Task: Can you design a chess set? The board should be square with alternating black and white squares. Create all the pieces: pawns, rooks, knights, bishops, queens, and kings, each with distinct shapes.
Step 2274:
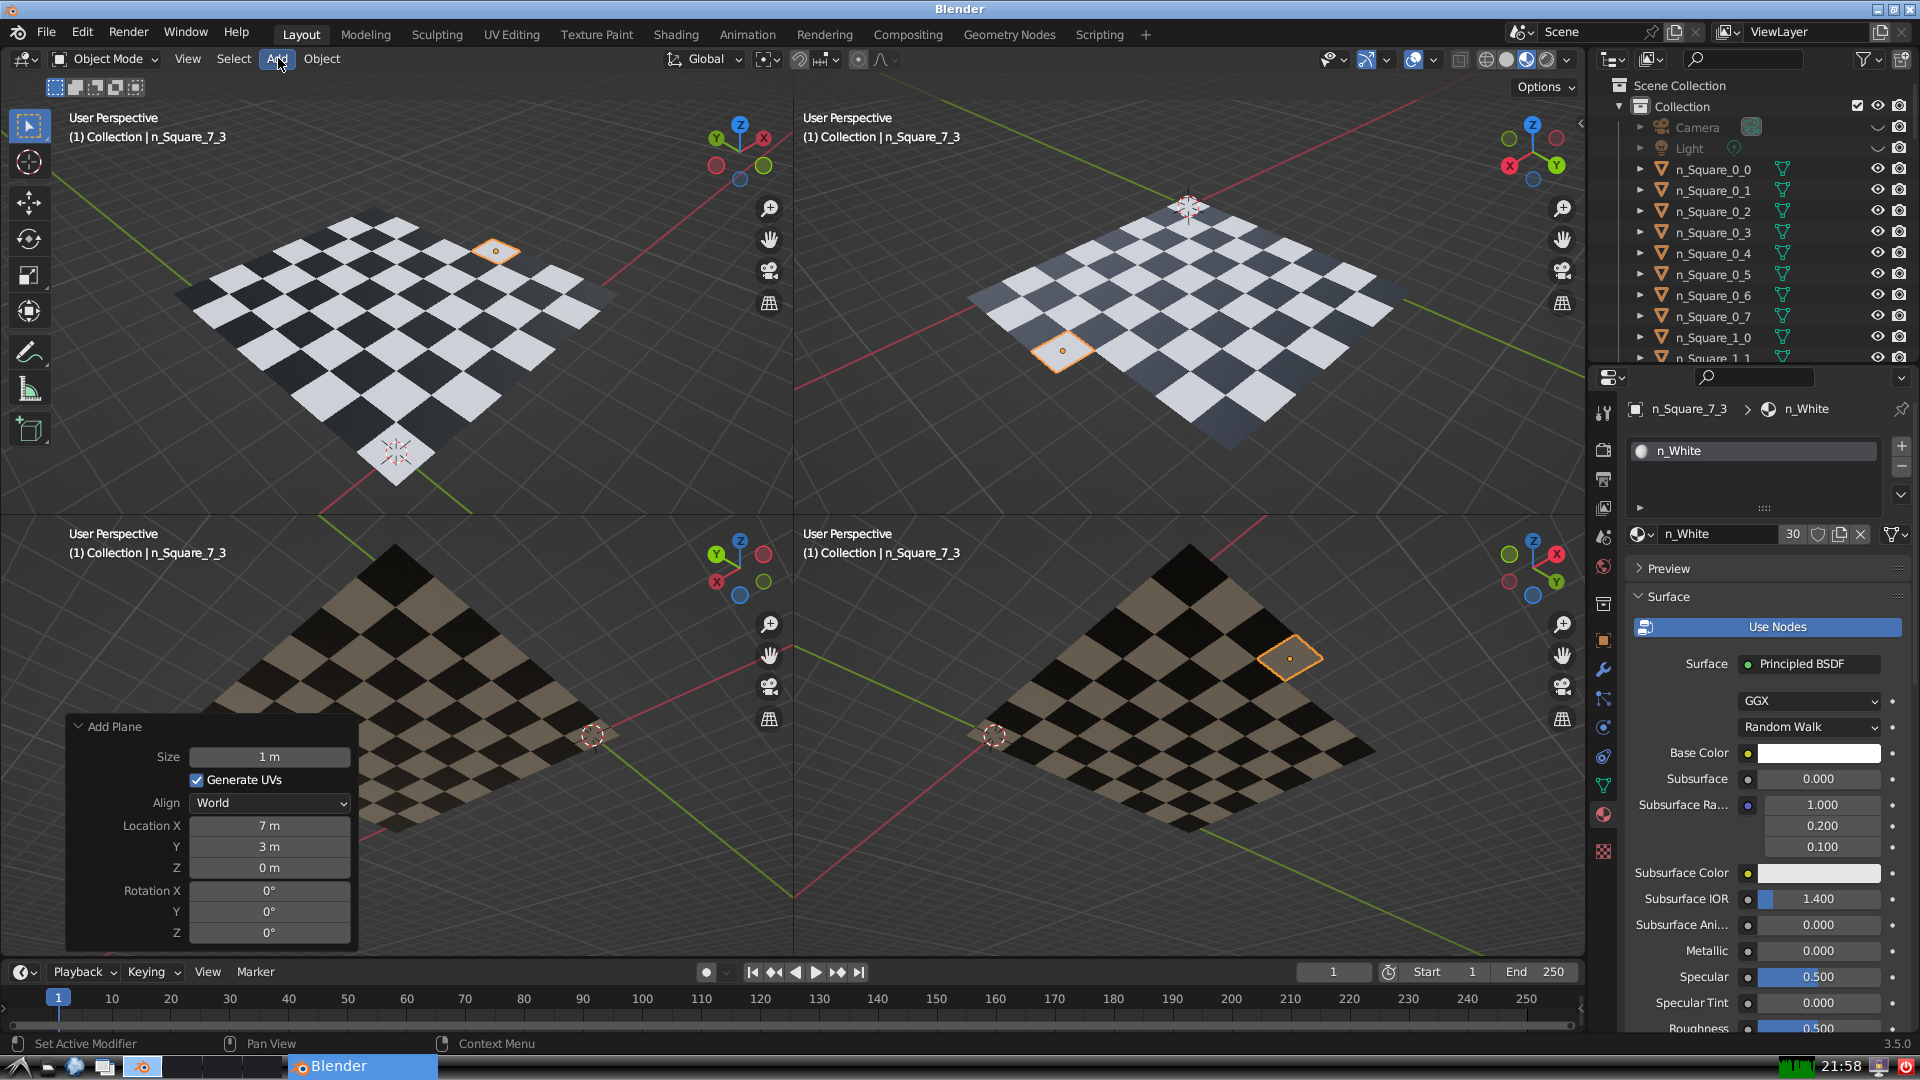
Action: click: no